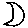
Label: moon